Aerial crown-view tile of a tropical tree (Barro Colorado Island, Panama), acquired 20240813:
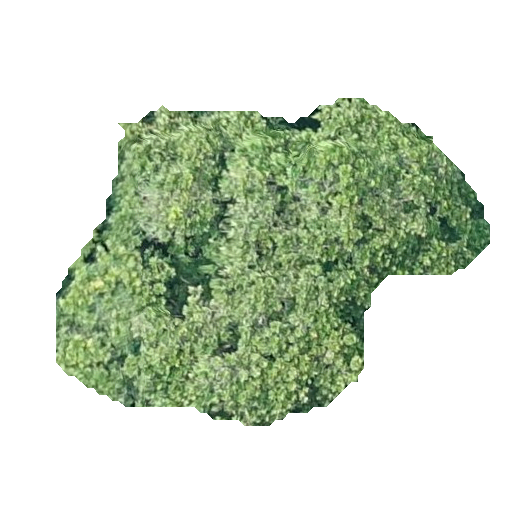
Species: Anacardium excelsum
GBIF accepted scientific name: Anacardium excelsum
Crown area: 146.557 m²